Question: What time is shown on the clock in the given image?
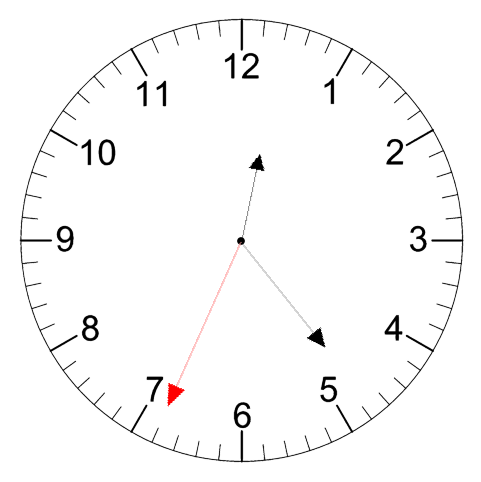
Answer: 12:23:34